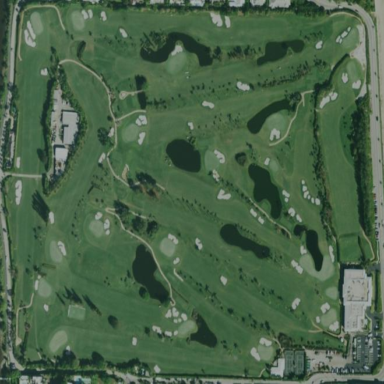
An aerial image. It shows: Golf course.